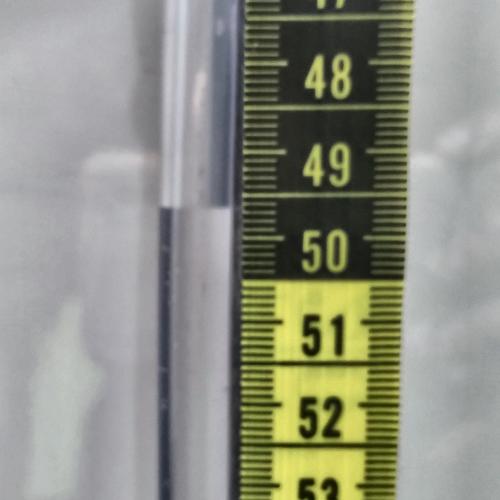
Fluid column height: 49.6 cm